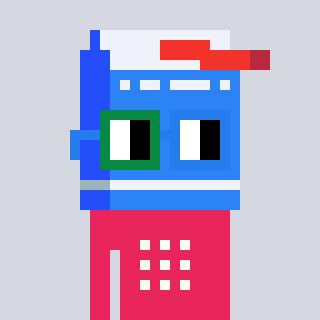
a pixel art character with square green and blue glasses, a milk-shaped head and a redpinkish-colored body on a cool background